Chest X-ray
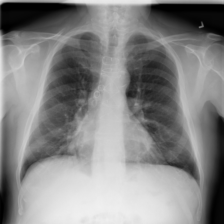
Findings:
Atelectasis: negative
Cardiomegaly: negative
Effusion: negative
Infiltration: negative
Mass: negative
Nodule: negative
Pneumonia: negative
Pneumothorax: negative
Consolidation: negative
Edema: negative
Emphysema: negative
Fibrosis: negative
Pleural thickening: negative
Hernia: negative